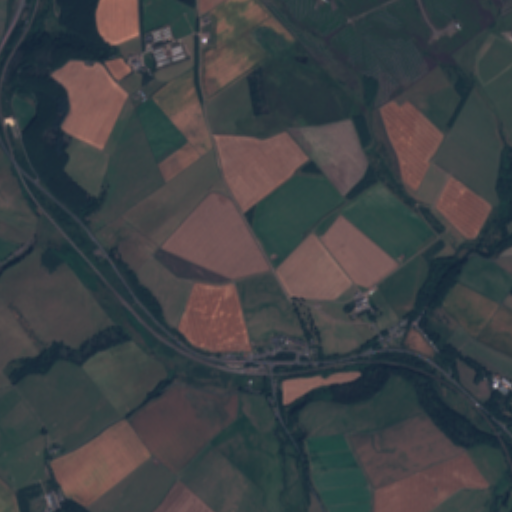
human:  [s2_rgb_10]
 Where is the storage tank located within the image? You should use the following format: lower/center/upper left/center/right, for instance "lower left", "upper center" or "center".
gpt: The storage tank is located in the upper left of the image.
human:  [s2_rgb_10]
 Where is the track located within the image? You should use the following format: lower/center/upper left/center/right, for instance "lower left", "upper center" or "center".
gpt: There is no track in the image.